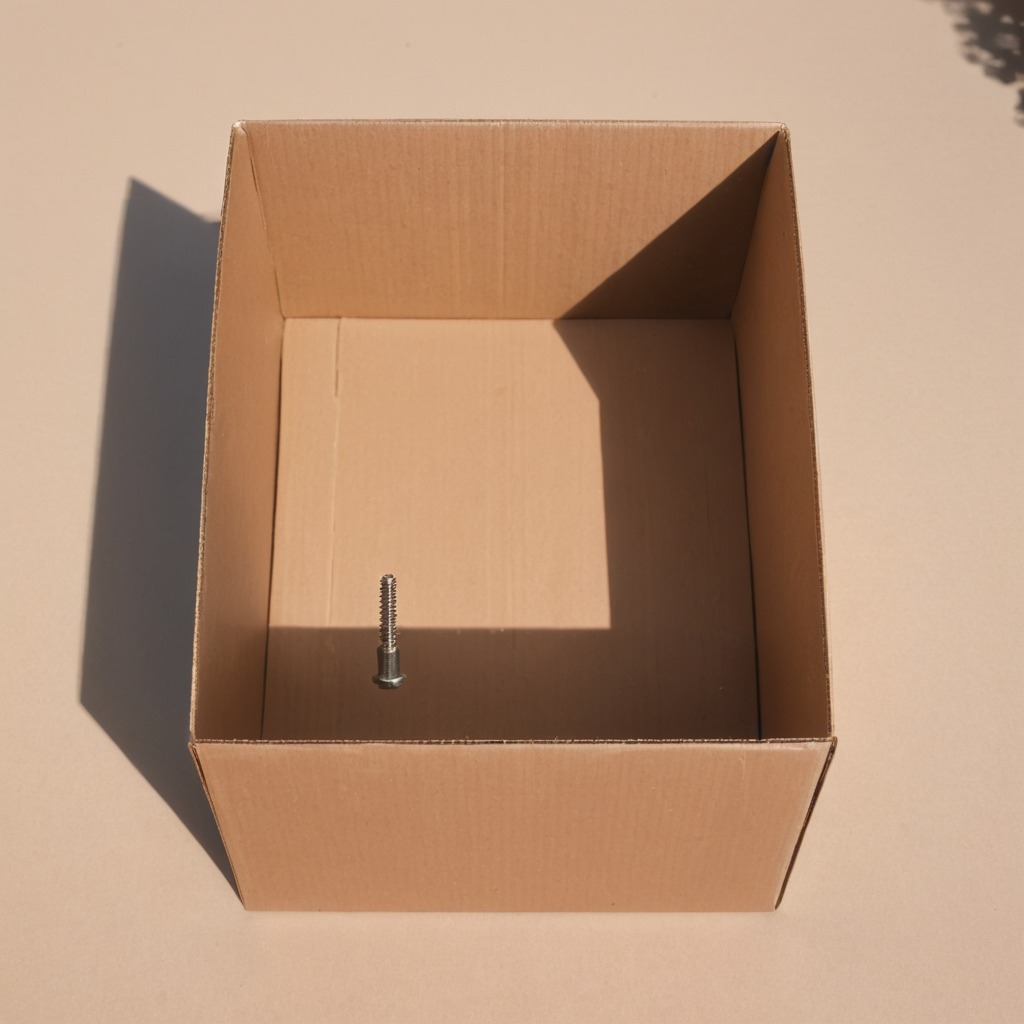
A metal screw is lying on the cardboard box surface in an outdoor workshop during daytime bright natural light soft shadows slightly creased but